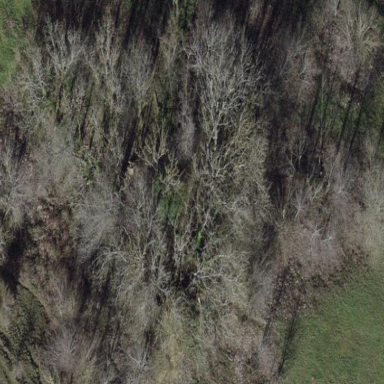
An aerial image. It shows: Forest area.